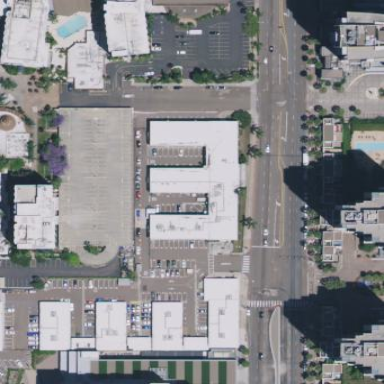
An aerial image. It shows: Office building.